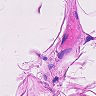
Metastatic tissue present: no